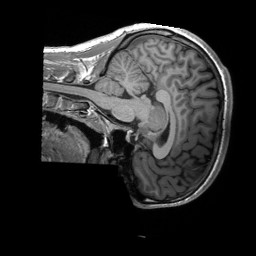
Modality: T1w
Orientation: sagittal
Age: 21
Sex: male
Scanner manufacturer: siemens
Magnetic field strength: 3 T
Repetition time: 2.3 s
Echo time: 0.00232 s